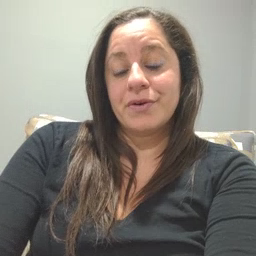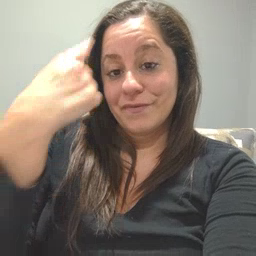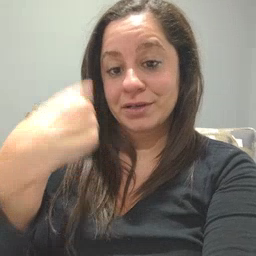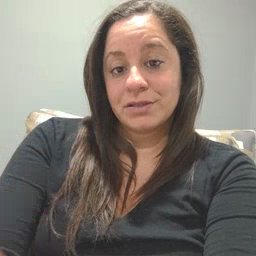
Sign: face